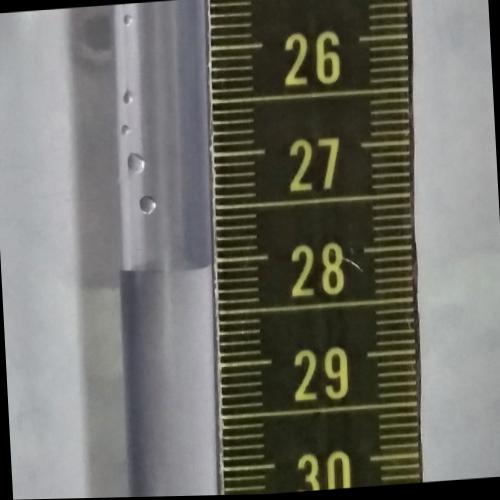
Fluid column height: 28.1 cm